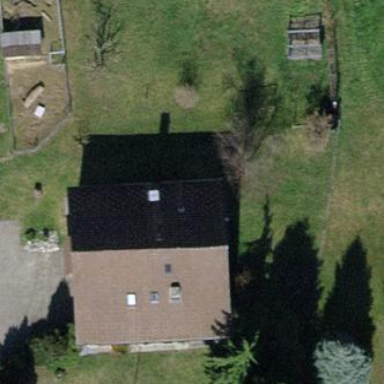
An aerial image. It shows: Detached building with gabled roof.